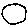
Label: circle